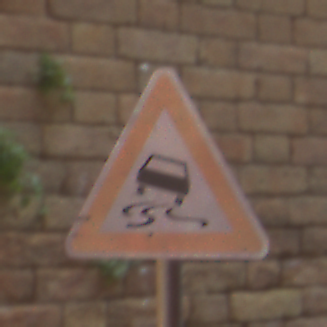
Verkehrszeichen: SchleuderOderRutschgefahr
Umgebung: Outdoor, Urban
Tageszeit: MorningAfternoon
Wetter: Clear
Licht: Natural
Jahreszeit: NotSpecified
Kontrast: MediumContrast